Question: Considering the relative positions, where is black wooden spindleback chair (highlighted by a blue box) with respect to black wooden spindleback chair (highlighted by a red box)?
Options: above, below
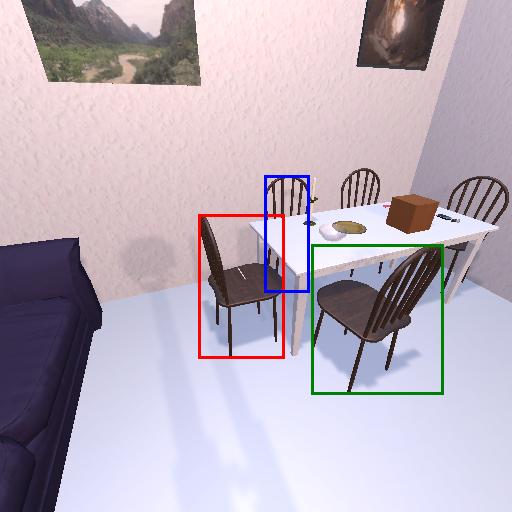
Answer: above